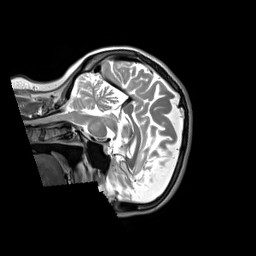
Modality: T2w
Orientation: sagittal
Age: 47
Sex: female
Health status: ill
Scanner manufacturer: siemens
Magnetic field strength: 3 T
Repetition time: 2.8 s
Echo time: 0.326 s